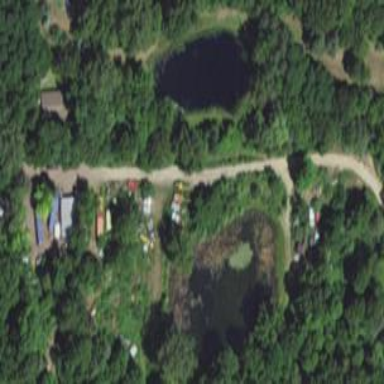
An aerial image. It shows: Pond with natural water.